Question: I have <URL> from an Authenticode-signed PE file. I want to show it in a dialog like this:

This is a standard Windows dialog, like you will see if you click on the tab of a PE file.
Any idea how to do this?
I would prefer a C# solution, but the standard C API would also work (I could make a C++/CLI interface.)
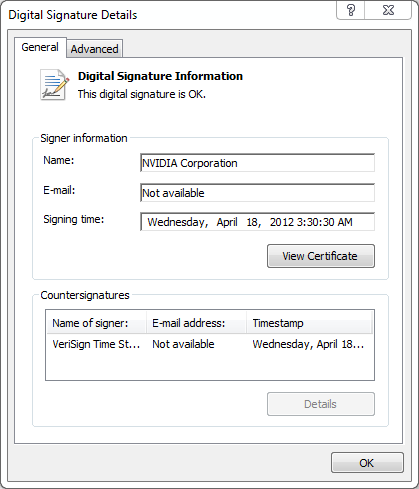
Answer: Well it took a lot of research, and a bit of reverse-engineering, but I eventually got it to work.
The magic function is <URL>.
> The function displays a dialog box that contains the signer information for a signed message.
Unfortunately it, along with the definition for its only argument, <URL> aren't in any header files. So first you need to declare:
'''
#ifdef __cplusplus
extern "C" {
#endif
typedef struct tagCRYPTUI_VIEWSIGNERINFO_STRUCT {
DWORD dwSize;
HWND hwndParent;
DWORD dwFlags;
LPCTSTR szTitle;
CMSG_SIGNER_INFO *pSignerInfo;
HCRYPTMSG hMsg;
LPCSTR pszOID;
DWORD_PTR dwReserved;
DWORD cStores;
HCERTSTORE *rghStores;
DWORD cPropSheetPages;
LPCPROPSHEETPAGE rgPropSheetPages;
} CRYPTUI_VIEWSIGNERINFO_STRUCT, *PCRYPTUI_VIEWSIGNERINFO_STRUCT;
#ifdef UNICODE
#define CryptUIDlgViewSignerInfo CryptUIDlgViewSignerInfoW
#else
#define CryptUIDlgViewSignerInfo CryptUIDlgViewSignerInfoA
#endif
BOOL WINAPI CryptUIDlgViewSignerInfo(
_In_ CRYPTUI_VIEWSIGNERINFO_STRUCT *pcvsi
);
#ifdef __cplusplus
} // extern "C"
#endif
'''
---
Now, this is a C++ CLI function, but it should easily work in plain C if you tweak the beginning. Of course, you'll want to do some better error checking as well, but this was just a proof-of-concept:
'''
// Link against these libraries
#pragma comment (lib, "Crypt32")
#pragma comment (lib, "Cryptui")
void CertHelper::DoStuff(array<Byte>^ data) {
// http://stackoverflow.com/questions/<PHONE>
pin_ptr<Byte> pData = &data[0];
CERT_BLOB blob;
blob.cbData = data->Length;
blob.pbData = pData;
BOOL res;
DWORD MsgAndCertEncodingType;
DWORD ContentType;
DWORD FormatType;
HCERTSTORE hCertStore;
HCRYPTMSG hMsg;
res = CryptQueryObject(
CERT_QUERY_OBJECT_BLOB, // dwObjectType [in]
&blob, // pvObject [in]
CERT_QUERY_CONTENT_FLAG_ALL, // dwExpectedContentTypeFlags [in]
CERT_QUERY_FORMAT_FLAG_BINARY, // dwExpectedFormatTypeFlags [in]
0, // dwFlags [in]
&MsgAndCertEncodingType, // pdwMsgAndCertEncodingType [out]
&ContentType, // pdwContentType [out]
&FormatType, // pdwFormatType [out]
&hCertStore, // phCertStore [out]
&hMsg, // phMsg [out]
NULL // ppvContext [out]
);
// Get the SignerInfo - call once to get size
DWORD cb;
res = CryptMsgGetParam(
hMsg, // hCryptMsg [in]
CMSG_SIGNER_INFO_PARAM, // dwParamType [in]
0, // dwIndex [in]
NULL, // pvData [out]
&cb // pcbData [in, out]
);
CMSG_SIGNER_INFO* signerinfo = (CMSG_SIGNER_INFO*)LocalAlloc(LPTR, cb);
res = CryptMsgGetParam(
hMsg, // hCryptMsg [in]
CMSG_SIGNER_INFO_PARAM, // dwParamType [in]
0, // dwIndex [in]
signerinfo, // pvData [out]
&cb // pcbData [in, out]
);
// Initialize the View Signer Info structure
CRYPTUI_VIEWSIGNERINFO_STRUCT vsi;
memset(&vsi, 0, sizeof(vsi));
vsi.dwSize = sizeof(vsi);
vsi.hwndParent = NULL; // TODO
vsi.dwFlags = 0; // SHDocvw.dll passes 0x14
vsi.szTitle = NULL;
vsi.pSignerInfo = signerinfo;
vsi.hMsg = hMsg;
vsi.pszOID = "1.3.6.1.5.5.7.3.3"; // XCN_OID_PKIX_KP_CODE_SIGNING
// Show the dialog already!
res = CryptUIDlgViewSignerInfo(&vsi);
// Free resources
LocalFree(signerinfo);
if (hCertStore) CertCloseStore(hCertStore, 0);
if (hMsg) CryptMsgClose(hMsg);
}
'''
For reference sake, this was RE'd from 'ViewCertProperties()' in 'shdocvw.dll'.